Question: Can anybody tell me what does the "d" symbol mean next to the green circle in the method description in eclipse?
I believe it is something like "deprecated" because I am using java 1.8 and I noticed that the same code cannot be compiled in java 1.7. As far as I know the deprecated methods are represented by declaration + a line over it.
Screenshot is attached for more details. Sorry if the question is duplicated.
Thank you!
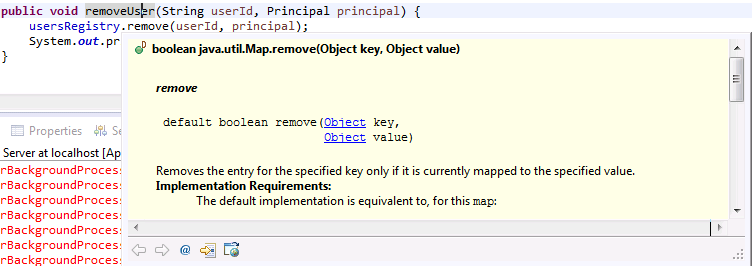
Answer: It describes methods that have <URL>, since Java 8.